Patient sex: F
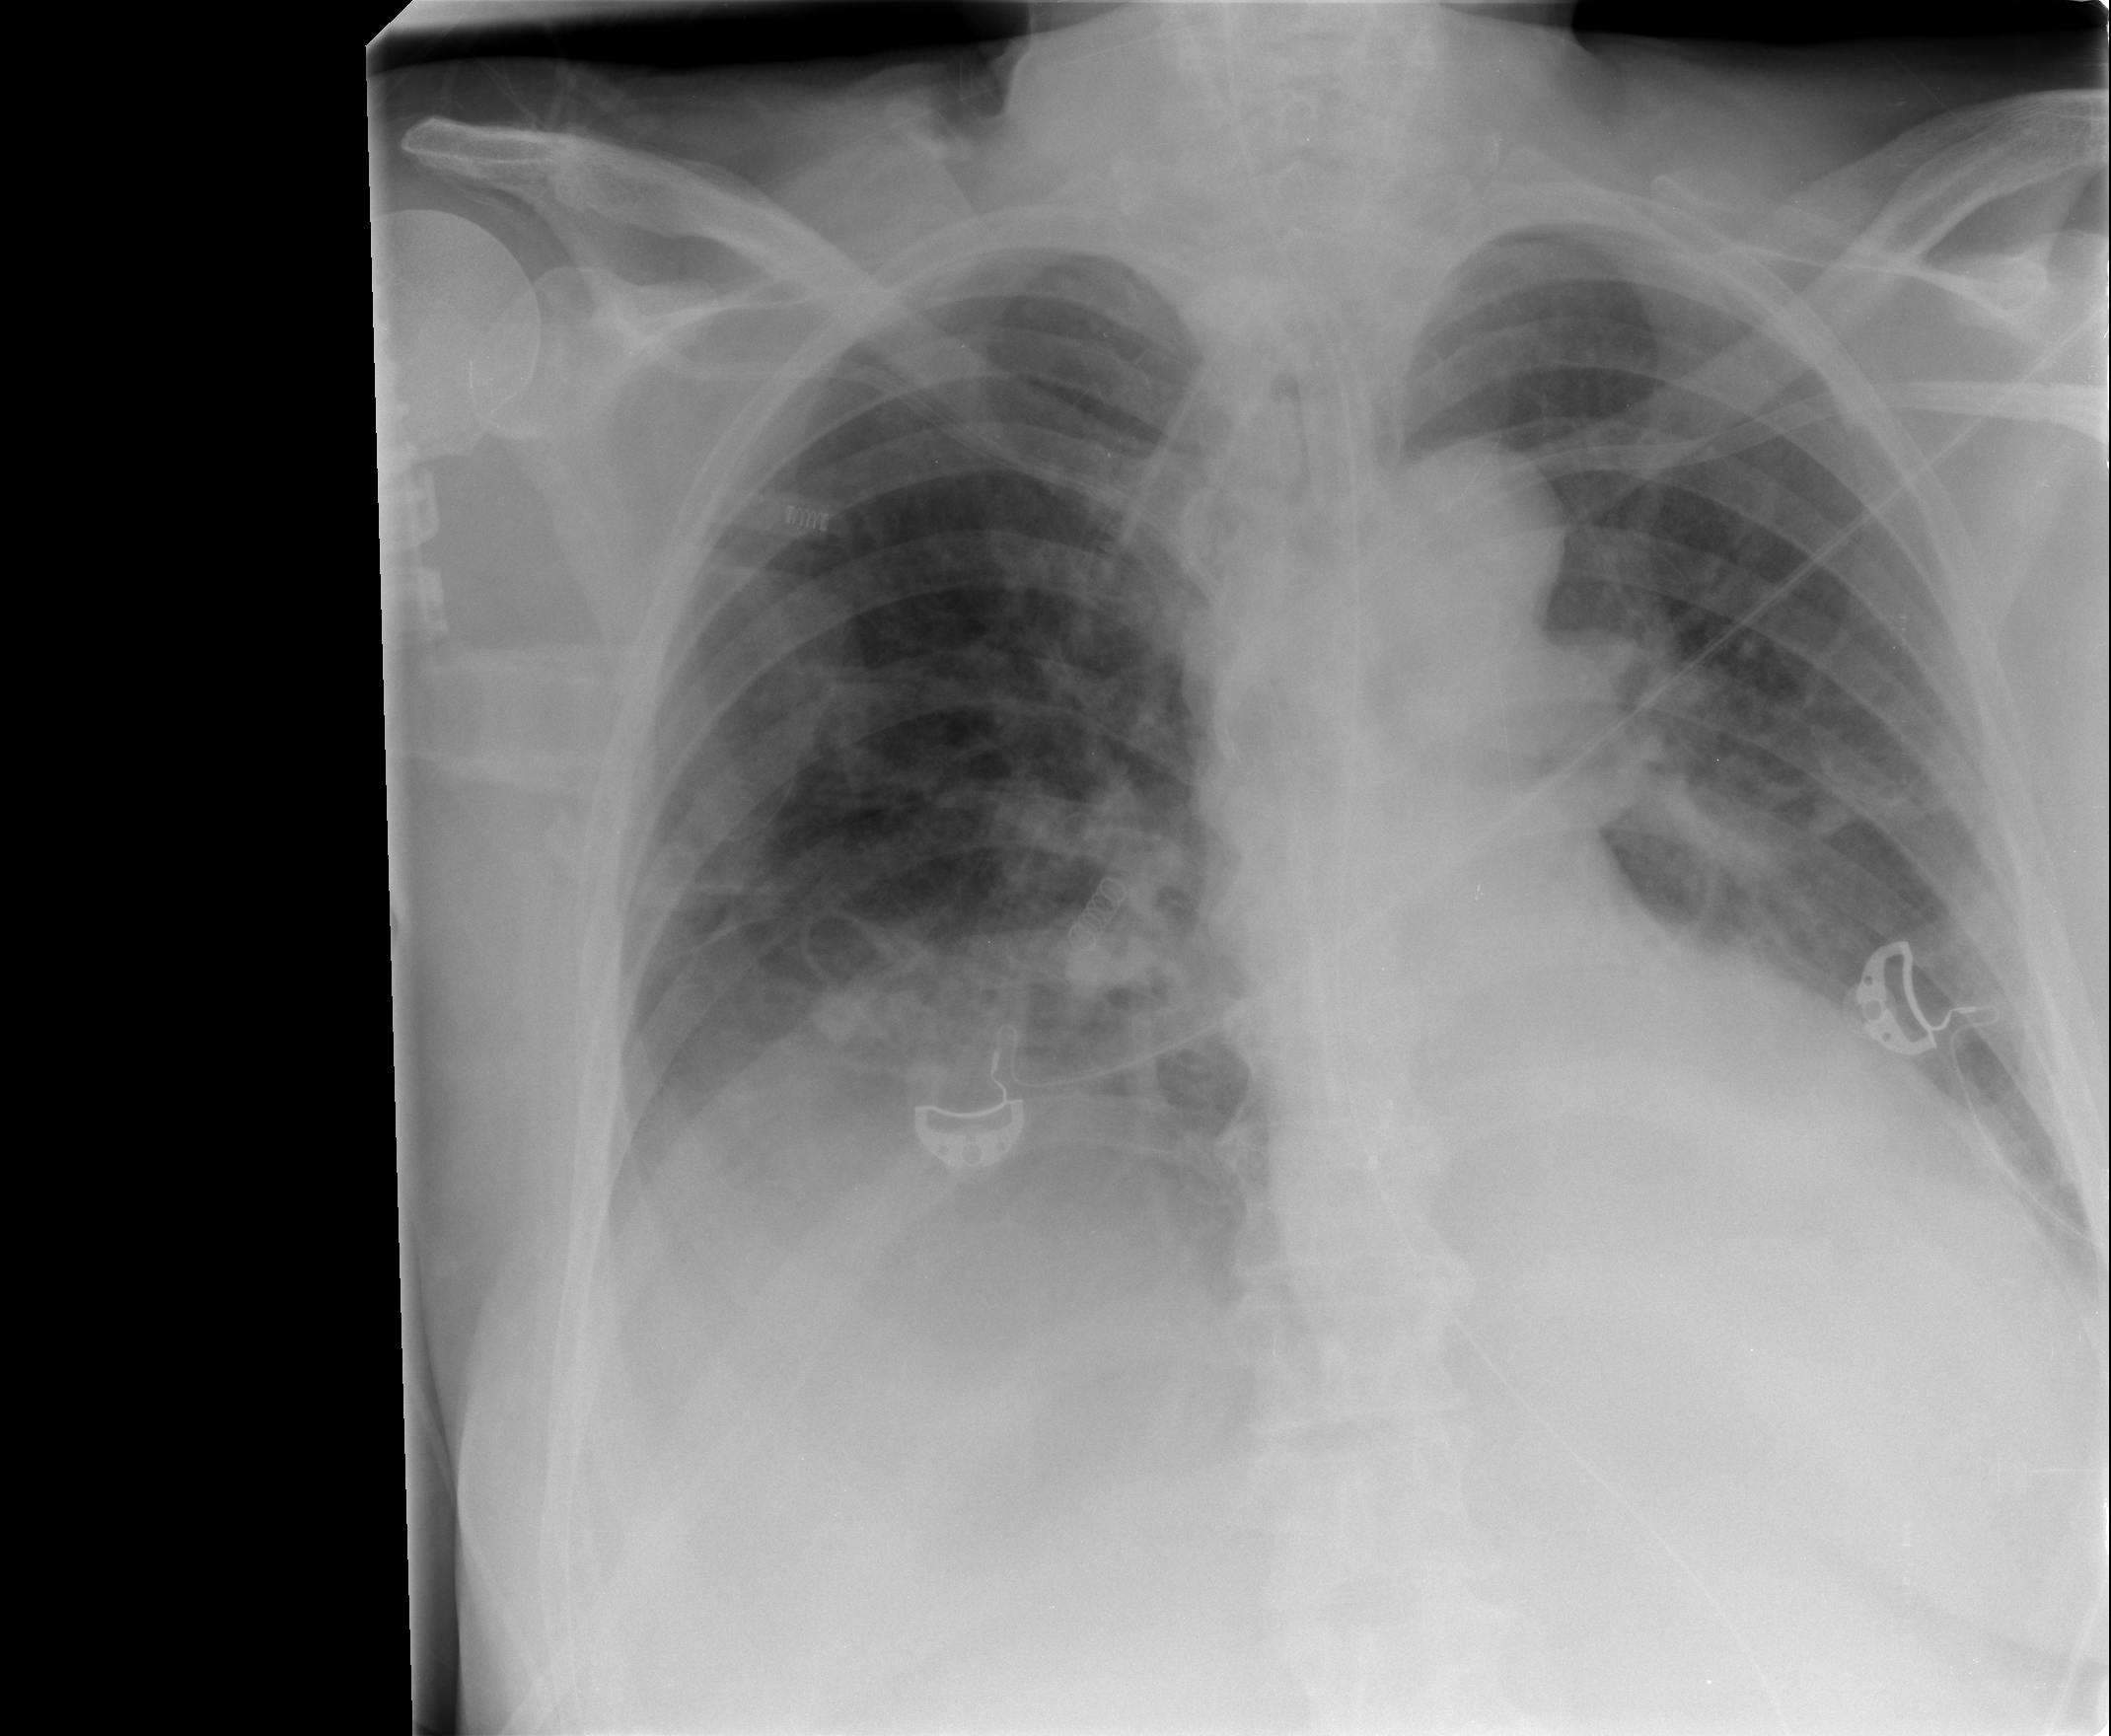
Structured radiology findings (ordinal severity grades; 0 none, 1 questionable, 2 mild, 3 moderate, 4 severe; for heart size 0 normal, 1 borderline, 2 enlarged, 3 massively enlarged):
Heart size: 2
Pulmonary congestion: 2
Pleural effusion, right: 2
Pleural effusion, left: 1
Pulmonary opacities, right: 2
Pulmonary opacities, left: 2
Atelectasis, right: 2
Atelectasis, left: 2